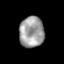
Tissue: prostate
Cell type: T cells
Senescence score: 0.3331
Nuclear area (px): 749
Mean DAPI intensity: 157.87